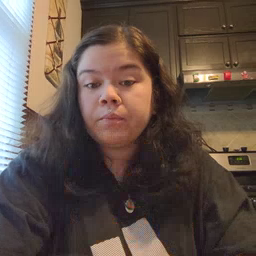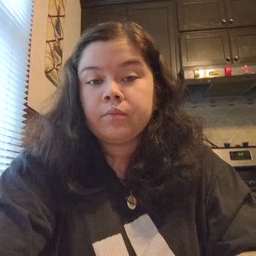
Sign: goose